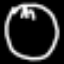
Label: clock